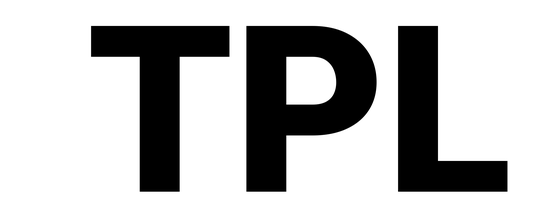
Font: Roboto_Black